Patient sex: M
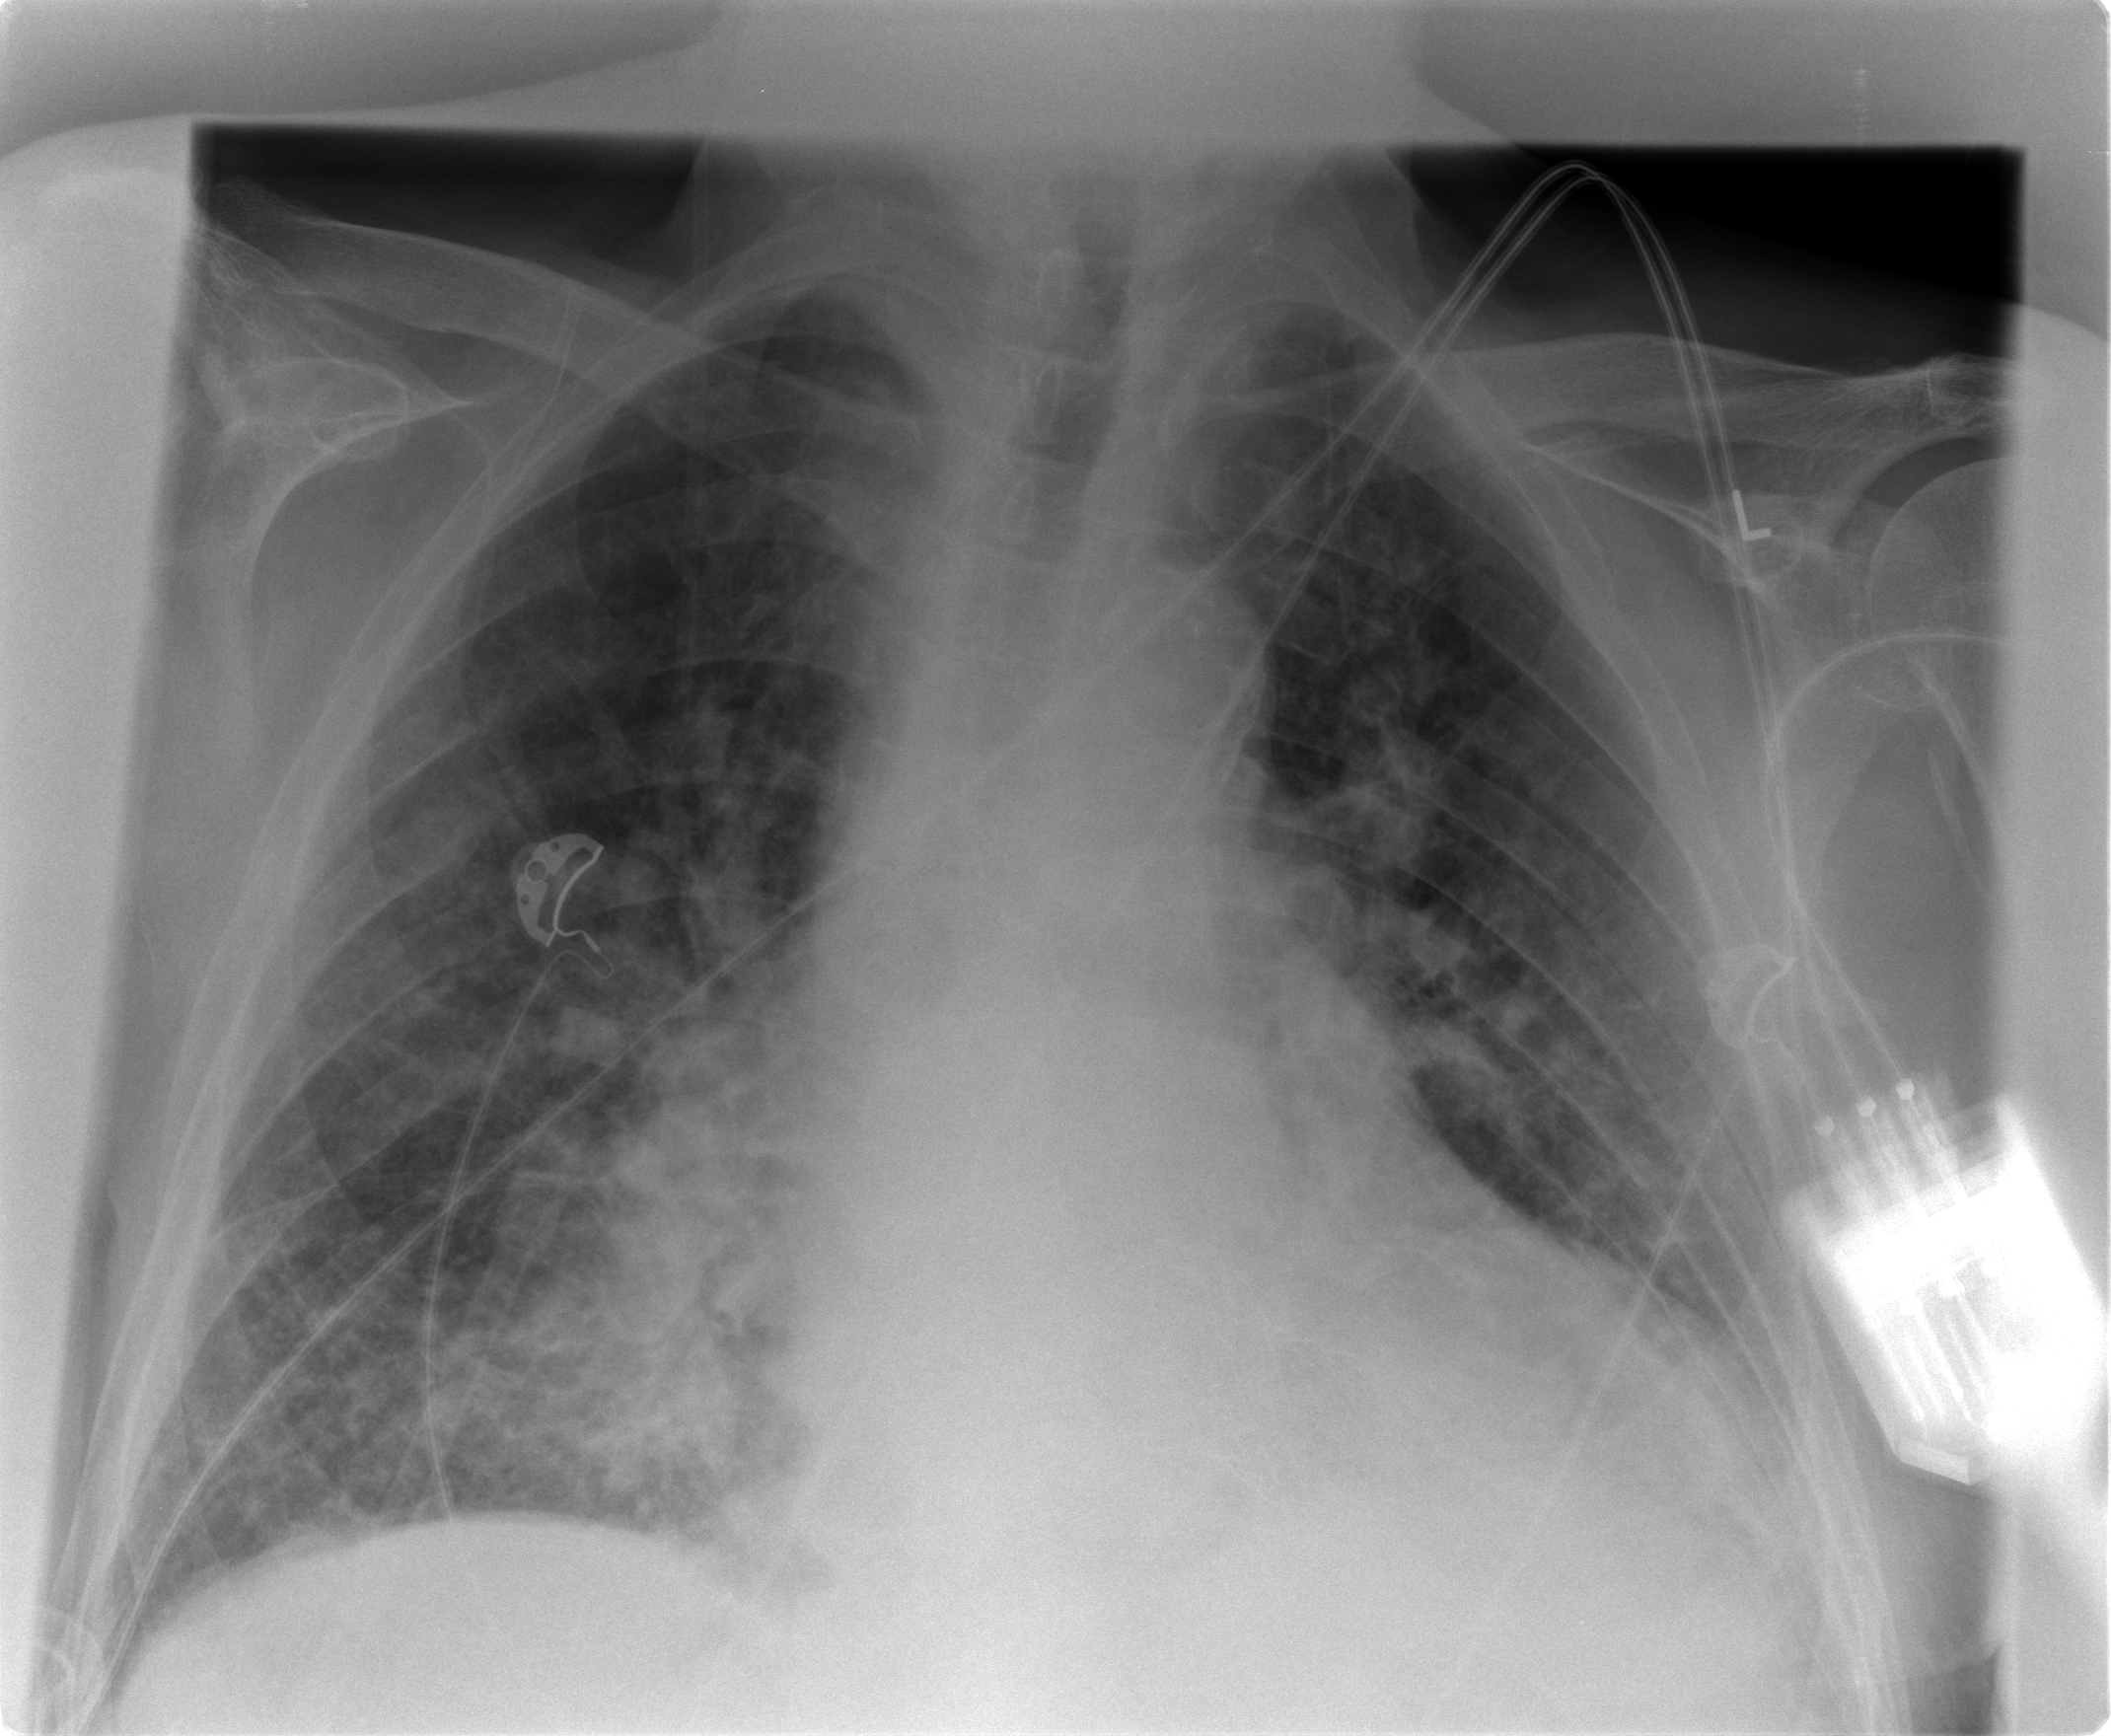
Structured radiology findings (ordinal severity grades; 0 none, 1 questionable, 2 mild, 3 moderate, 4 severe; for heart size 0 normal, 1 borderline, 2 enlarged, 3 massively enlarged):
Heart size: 2
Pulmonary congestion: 3
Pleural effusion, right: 0
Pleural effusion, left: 2
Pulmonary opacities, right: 3
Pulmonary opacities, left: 2
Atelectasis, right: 2
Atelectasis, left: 2